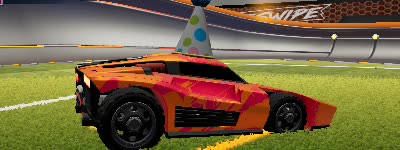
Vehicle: breakout